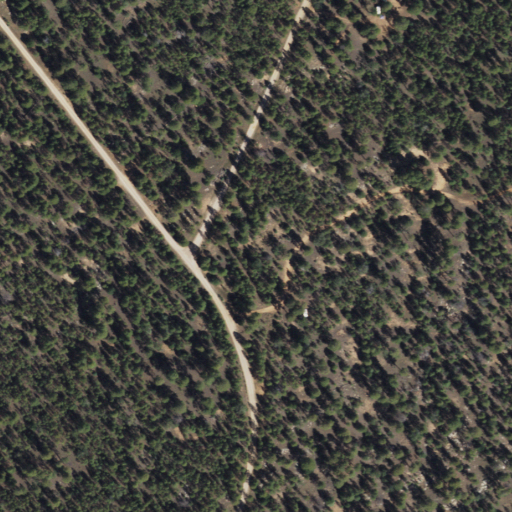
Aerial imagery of ridge(s) in Arizona named Middle Ridge containing evergreen forest and grassland